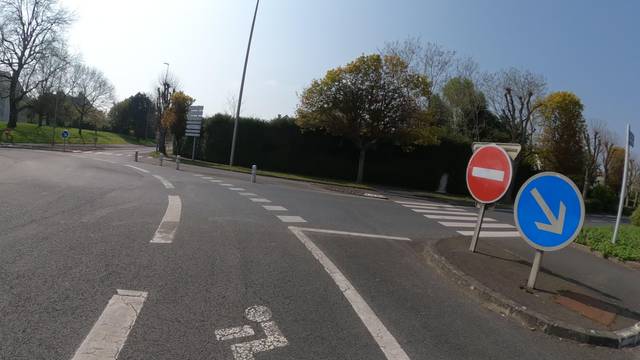
Region: France
Coordinates: 49.206, -0.3766